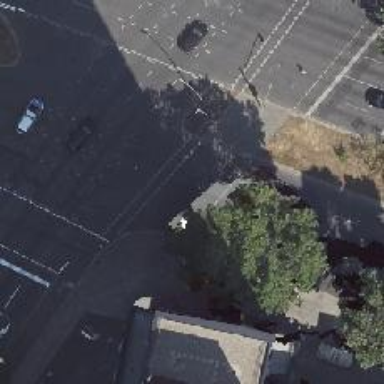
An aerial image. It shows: Crossing on the footway with traffic signals.